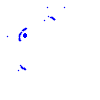
Particle: proton